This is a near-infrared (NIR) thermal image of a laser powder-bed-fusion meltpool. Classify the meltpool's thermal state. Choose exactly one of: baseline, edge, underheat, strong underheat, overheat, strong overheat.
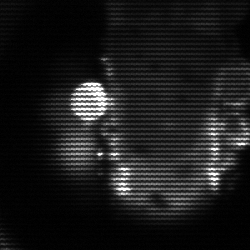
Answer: strong underheat